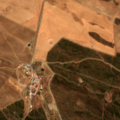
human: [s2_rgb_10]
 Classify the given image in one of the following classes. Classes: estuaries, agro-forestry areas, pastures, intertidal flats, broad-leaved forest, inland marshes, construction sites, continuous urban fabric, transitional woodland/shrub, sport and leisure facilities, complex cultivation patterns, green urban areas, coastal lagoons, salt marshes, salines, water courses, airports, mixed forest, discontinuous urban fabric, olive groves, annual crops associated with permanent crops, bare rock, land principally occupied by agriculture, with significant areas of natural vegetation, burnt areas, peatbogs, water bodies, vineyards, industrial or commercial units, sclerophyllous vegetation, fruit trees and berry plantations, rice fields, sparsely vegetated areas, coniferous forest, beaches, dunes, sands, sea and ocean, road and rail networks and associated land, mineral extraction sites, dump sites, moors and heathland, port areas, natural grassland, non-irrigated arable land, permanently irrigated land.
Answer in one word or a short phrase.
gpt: non-irrigated arable land, land principally occupied by agriculture, with significant areas of natural vegetation, transitional woodland/shrub